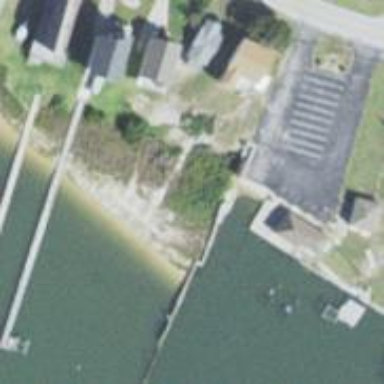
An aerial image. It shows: Slipway on leisure land.